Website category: sports
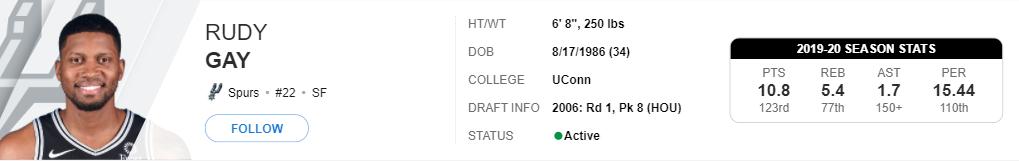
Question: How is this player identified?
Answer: Rudy Gay

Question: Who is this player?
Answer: Rudy Gay

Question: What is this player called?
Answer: Rudy Gay

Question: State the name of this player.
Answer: Rudy Gay

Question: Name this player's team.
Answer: Spurs

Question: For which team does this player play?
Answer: Spurs

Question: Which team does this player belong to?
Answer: Spurs

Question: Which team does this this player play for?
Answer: Spurs

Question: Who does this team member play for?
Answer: Spurs

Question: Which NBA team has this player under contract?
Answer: Spurs

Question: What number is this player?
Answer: #22

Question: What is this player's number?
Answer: #22

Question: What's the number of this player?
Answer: #22

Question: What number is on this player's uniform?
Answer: #22

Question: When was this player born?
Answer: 8/17/1986

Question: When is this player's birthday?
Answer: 8/17/1986

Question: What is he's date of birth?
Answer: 8/17/1986

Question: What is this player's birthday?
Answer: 8/17/1986

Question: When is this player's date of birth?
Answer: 8/17/1986

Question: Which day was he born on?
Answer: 8/17/1986

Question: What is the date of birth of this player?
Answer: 8/17/1986

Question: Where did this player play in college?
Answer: UConn

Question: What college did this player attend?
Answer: UConn

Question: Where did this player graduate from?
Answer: UConn

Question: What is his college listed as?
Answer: UConn

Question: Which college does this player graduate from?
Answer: UConn

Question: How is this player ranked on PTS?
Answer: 10.8

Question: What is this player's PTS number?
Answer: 10.8

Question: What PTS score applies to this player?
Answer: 10.8

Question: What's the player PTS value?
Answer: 10.8

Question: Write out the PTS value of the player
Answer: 10.8

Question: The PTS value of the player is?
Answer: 10.8

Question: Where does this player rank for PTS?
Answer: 123rd

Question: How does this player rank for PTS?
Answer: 123rd

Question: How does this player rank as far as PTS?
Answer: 123rd

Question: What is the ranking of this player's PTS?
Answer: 123rd

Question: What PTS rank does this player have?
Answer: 123rd

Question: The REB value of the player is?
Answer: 5.4

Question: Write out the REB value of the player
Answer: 5.4

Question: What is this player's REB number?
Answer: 5.4

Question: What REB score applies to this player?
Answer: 5.4

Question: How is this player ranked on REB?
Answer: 5.4

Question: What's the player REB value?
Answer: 5.4

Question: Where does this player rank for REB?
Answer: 77th

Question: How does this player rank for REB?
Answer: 77th

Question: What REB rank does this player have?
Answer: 77th

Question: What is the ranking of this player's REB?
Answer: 77th

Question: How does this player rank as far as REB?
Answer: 77th

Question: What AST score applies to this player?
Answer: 1.7

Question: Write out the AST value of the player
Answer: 1.7

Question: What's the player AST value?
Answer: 1.7

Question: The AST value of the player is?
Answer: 1.7

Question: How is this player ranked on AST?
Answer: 1.7

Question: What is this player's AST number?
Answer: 1.7

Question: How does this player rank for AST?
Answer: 150+

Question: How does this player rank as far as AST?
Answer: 150+

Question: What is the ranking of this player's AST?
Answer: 150+

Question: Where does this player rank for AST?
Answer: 150+

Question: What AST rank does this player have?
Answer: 150+

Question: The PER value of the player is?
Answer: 15.44

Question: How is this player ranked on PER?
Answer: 15.44

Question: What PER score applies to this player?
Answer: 15.44

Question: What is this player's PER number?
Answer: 15.44

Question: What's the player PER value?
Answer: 15.44